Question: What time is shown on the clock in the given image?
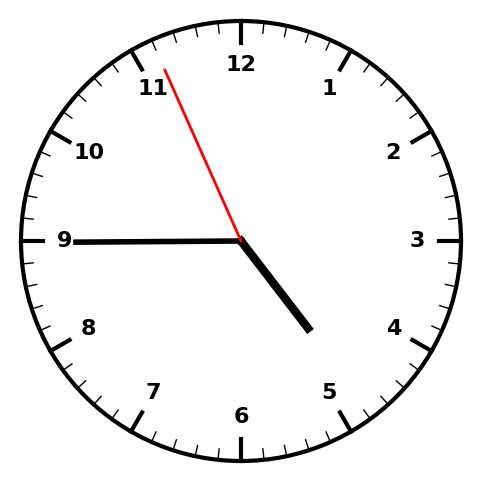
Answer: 04:44:56